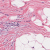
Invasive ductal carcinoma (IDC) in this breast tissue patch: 1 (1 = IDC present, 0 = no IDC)